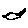
Label: bird